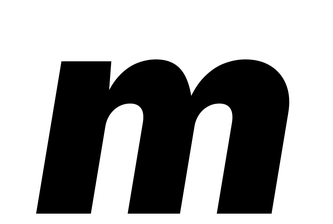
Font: Inter-Italic_Black_Italic